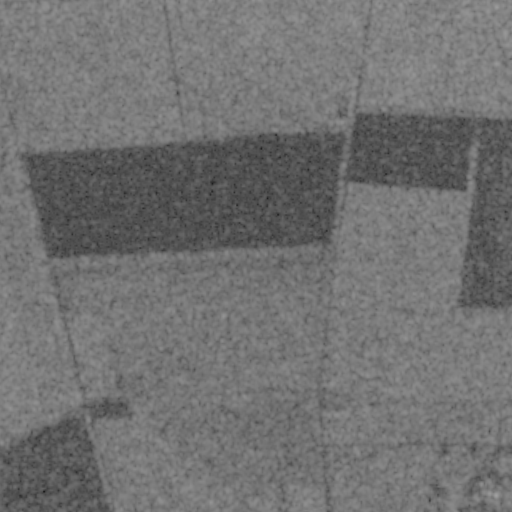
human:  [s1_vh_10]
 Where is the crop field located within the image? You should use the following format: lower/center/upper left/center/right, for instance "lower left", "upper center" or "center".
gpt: The crop field is located in the upper left of the image.
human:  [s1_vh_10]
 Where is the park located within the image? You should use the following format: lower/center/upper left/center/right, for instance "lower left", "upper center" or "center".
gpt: The park is located in the lower right of the image.
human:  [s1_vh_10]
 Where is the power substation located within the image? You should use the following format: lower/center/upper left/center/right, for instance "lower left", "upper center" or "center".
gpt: The power substation is located in the upper right of the image.
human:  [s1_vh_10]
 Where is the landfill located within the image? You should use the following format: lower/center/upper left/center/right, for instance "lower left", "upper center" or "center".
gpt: There is no landfill in the image.

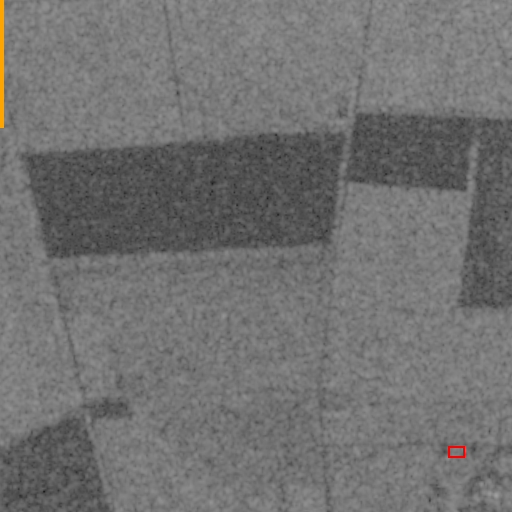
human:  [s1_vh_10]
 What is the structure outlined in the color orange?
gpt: The structure outlined in orange is a crop field.
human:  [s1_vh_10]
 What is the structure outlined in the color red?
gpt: The structure outlined in red is a park.
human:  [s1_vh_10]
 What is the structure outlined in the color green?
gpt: There is no green outline.